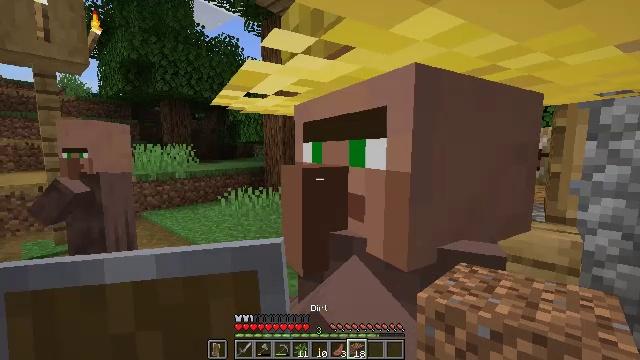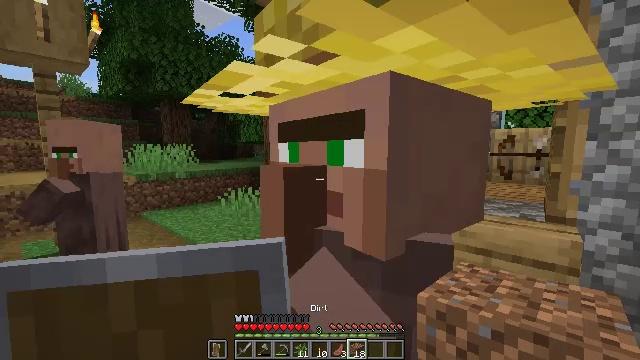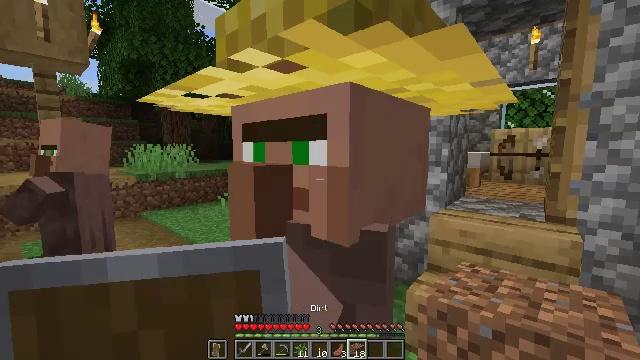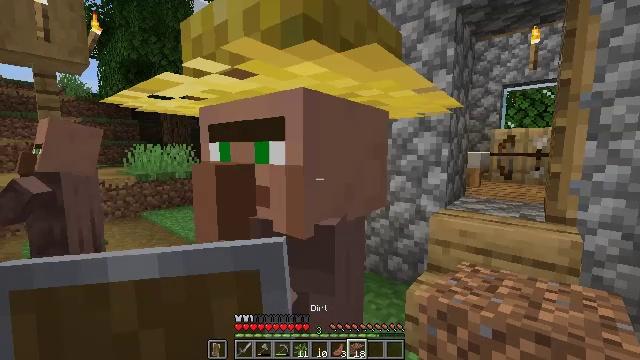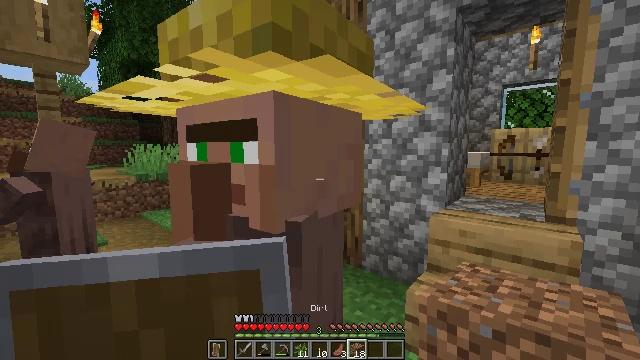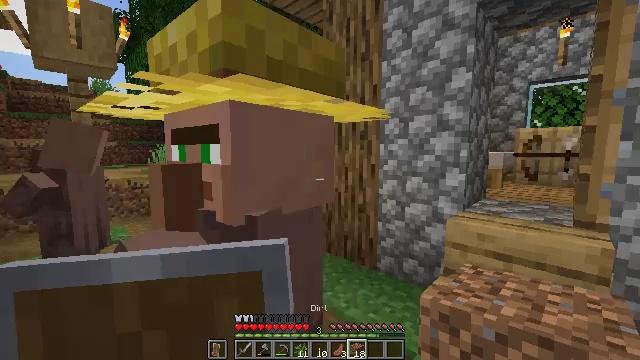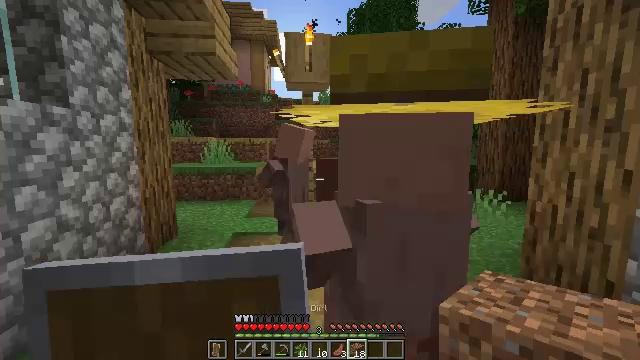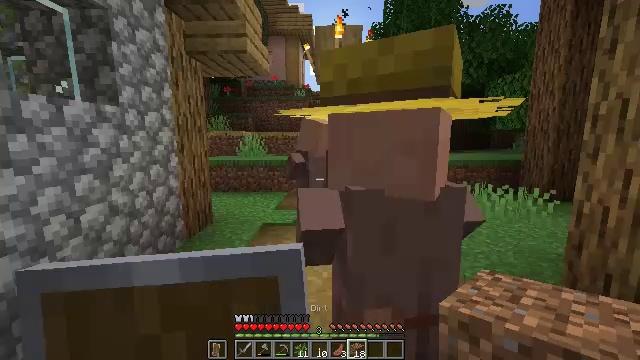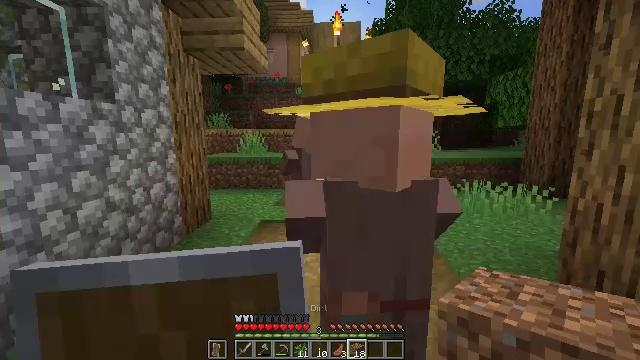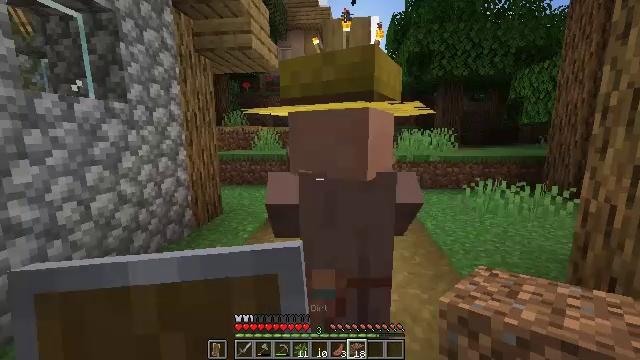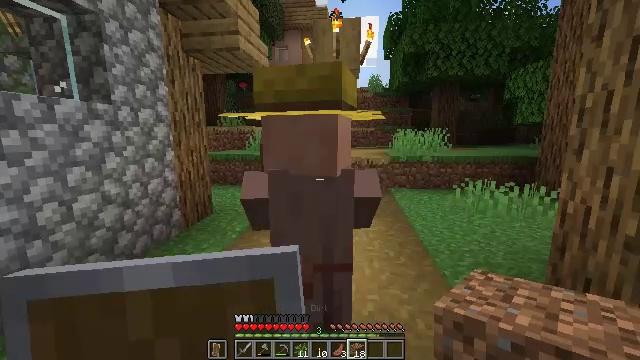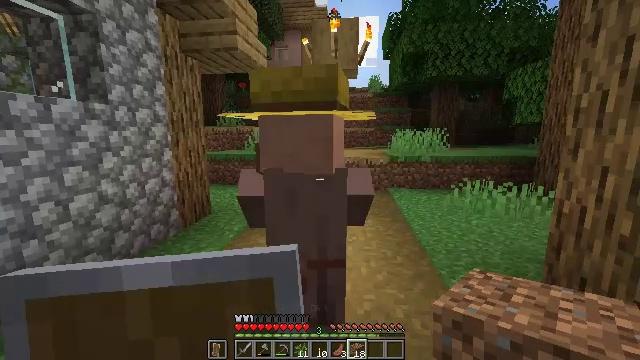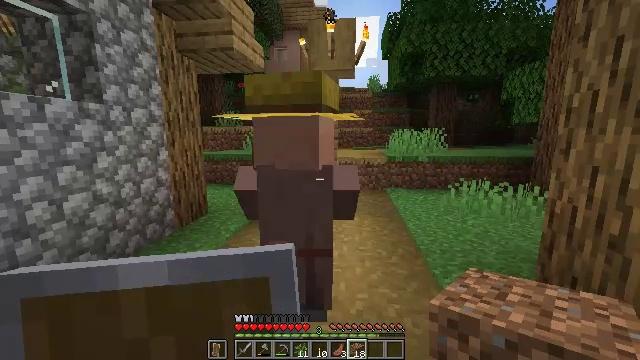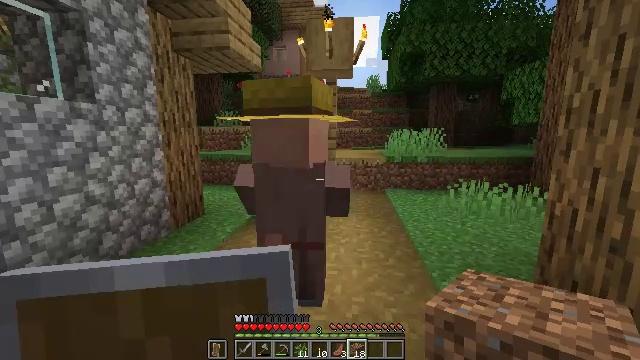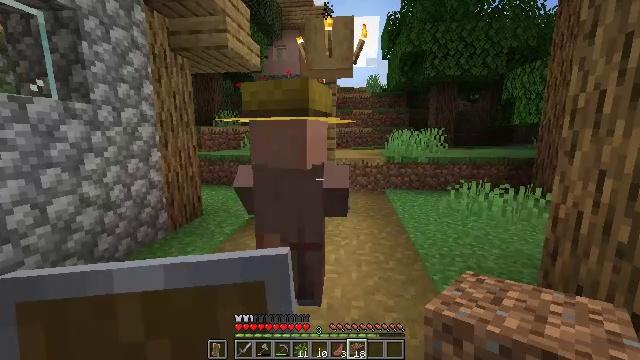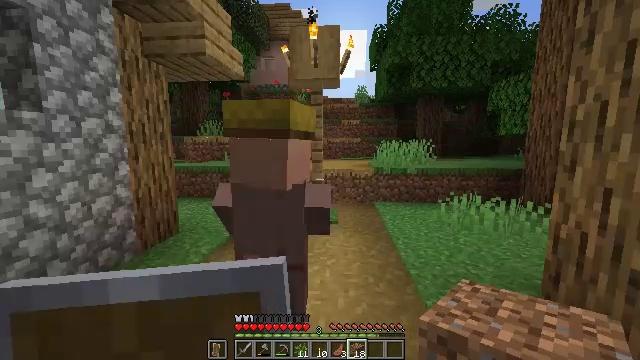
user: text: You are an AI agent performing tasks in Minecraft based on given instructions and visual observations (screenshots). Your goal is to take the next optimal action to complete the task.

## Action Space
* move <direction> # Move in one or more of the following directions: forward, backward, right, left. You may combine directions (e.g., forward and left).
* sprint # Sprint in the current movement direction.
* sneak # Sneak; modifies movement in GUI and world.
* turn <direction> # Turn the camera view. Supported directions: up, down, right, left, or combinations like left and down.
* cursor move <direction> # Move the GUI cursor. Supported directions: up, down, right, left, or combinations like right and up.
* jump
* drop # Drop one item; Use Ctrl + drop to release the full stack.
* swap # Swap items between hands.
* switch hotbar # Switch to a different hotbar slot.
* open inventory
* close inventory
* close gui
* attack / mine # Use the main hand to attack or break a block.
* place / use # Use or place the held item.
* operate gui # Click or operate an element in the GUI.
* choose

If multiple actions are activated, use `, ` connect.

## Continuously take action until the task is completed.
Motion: motion action
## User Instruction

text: Mine the smithing table.
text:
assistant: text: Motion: no_op
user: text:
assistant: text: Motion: no_op
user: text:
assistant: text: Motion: no_op
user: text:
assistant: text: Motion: no_op
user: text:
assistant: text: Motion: move right, turn left
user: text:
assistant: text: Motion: move right, turn left
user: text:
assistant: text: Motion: move right, turn left and down
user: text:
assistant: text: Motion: move right
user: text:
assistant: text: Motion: move right, turn left
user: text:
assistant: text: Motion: no_op
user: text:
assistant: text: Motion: no_op
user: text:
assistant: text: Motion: no_op
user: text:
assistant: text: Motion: move forward
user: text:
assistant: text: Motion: move forward
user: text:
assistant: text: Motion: move forward and move right, turn right and up
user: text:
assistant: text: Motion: move forward and move right, turn up
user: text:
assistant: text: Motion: move forward and move right, turn left
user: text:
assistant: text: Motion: move forward and move right, turn left
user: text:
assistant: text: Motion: move forward and move right, turn left
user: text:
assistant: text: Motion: move forward and move right, turn left
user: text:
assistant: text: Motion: move forward and move right, turn left
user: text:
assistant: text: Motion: move forward and move right
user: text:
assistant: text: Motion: move forward and move right, turn left
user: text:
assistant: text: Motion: move forward
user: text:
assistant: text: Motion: move forward
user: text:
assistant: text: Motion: move forward, turn right
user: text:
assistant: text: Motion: move forward, turn right and up
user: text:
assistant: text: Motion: move forward, sprint
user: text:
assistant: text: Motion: move forward, sprint, turn right
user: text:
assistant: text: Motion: move forward, turn right and up